Interaction volume radius: 5 \u00c5
Interaction volume height: 20 \u00c5
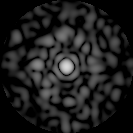
Disorder parameter: 0.8478